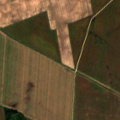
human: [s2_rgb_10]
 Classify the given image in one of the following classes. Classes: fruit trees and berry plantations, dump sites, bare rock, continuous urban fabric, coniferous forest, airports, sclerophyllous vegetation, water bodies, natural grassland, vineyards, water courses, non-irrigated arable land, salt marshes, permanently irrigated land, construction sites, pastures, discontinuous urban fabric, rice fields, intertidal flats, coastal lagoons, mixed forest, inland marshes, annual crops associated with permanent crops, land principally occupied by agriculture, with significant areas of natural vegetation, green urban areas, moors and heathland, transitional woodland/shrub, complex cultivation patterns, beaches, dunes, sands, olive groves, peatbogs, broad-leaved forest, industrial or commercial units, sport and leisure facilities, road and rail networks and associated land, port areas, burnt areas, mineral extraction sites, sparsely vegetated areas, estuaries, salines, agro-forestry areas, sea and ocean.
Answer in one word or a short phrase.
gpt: non-irrigated arable land, broad-leaved forest